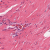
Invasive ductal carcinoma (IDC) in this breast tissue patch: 0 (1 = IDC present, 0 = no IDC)